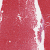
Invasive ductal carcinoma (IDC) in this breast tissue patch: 0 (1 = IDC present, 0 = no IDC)